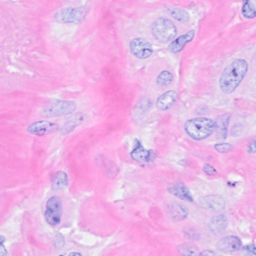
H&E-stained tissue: Breast